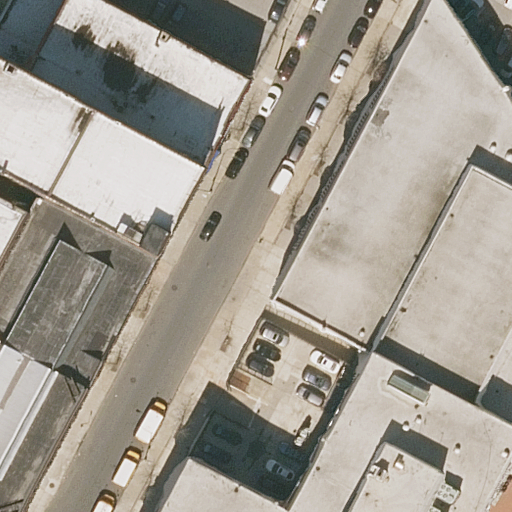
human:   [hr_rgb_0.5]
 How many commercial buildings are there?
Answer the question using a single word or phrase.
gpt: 0

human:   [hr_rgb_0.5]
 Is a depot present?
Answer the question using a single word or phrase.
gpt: no

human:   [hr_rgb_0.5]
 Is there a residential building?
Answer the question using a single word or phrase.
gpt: yes

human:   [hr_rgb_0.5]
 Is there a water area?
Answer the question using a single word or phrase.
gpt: no

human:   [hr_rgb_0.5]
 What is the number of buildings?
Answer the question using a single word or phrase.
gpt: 5

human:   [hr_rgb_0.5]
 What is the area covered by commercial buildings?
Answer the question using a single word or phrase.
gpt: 0m2

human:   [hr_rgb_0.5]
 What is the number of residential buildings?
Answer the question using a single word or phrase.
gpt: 5

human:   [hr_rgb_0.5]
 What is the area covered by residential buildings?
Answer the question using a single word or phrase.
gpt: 1844m2

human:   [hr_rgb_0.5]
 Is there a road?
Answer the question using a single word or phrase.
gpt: yes

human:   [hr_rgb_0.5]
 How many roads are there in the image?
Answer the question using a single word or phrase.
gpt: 1

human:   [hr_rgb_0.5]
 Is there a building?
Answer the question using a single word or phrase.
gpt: yes

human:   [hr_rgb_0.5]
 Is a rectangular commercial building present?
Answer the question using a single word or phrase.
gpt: no

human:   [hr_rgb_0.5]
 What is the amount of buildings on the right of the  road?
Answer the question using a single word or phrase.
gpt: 1

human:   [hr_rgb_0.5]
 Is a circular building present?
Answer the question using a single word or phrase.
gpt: no

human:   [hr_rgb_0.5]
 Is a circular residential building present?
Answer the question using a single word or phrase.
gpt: no

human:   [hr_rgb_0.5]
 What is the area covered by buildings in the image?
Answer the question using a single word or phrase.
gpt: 1844m2

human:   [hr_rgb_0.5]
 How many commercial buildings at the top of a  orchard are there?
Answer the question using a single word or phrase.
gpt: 0

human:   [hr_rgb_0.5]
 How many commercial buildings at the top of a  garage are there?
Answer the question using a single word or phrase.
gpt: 0

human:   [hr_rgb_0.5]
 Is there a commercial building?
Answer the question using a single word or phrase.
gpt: no

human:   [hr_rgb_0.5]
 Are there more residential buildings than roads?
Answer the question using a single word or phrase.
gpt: yes

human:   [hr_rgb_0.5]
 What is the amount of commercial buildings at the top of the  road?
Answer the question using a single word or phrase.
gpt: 0

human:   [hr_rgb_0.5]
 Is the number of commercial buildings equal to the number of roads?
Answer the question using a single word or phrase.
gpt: no

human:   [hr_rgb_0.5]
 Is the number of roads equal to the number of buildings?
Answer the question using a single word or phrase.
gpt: no

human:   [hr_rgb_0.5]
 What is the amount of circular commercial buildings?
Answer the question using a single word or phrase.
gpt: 0

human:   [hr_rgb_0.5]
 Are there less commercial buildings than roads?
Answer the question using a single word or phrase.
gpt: yes

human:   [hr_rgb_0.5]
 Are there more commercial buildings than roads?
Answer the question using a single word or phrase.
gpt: no

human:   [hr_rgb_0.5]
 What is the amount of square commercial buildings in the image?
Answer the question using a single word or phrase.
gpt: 0

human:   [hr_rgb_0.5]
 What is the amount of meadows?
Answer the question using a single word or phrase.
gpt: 0

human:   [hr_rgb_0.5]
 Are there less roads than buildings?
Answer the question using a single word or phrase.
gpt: yes

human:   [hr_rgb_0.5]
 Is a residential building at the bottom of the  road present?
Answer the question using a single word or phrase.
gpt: yes

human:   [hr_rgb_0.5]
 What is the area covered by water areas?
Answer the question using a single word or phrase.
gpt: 0m2

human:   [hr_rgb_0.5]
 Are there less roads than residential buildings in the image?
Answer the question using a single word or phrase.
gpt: yes

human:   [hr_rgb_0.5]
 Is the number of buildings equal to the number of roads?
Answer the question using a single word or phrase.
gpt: no

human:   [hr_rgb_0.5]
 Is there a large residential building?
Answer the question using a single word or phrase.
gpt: yes

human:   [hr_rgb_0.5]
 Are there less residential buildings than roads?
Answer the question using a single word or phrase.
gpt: no

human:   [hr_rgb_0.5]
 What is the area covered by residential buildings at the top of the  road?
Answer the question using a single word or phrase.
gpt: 194m2

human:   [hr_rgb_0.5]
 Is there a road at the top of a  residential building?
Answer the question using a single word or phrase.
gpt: yes

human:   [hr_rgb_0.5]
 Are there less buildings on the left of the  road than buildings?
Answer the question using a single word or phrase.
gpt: yes

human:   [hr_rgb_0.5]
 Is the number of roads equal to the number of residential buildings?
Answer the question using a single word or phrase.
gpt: no

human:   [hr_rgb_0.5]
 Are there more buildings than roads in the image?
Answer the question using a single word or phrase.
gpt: yes

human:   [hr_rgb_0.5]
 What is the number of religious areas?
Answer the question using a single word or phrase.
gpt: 0

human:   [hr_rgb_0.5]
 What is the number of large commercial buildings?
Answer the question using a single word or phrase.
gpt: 0

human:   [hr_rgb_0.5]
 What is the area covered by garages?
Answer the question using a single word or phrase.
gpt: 0m2

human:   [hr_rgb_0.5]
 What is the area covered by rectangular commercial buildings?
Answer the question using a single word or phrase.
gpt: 0m2

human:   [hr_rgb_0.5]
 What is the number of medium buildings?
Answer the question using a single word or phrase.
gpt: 1

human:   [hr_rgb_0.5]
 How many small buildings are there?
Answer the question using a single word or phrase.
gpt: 3

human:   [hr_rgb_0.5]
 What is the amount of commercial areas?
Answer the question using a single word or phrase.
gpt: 0

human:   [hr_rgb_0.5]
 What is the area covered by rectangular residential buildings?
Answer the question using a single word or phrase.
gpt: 195m2

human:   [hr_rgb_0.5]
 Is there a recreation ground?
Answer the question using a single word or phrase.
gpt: no

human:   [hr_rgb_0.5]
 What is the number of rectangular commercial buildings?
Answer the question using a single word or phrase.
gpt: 0

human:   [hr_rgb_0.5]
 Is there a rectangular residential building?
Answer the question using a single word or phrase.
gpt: yes

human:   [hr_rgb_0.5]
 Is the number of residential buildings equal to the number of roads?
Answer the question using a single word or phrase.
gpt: no

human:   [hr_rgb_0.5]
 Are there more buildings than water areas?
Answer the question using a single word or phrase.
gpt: yes

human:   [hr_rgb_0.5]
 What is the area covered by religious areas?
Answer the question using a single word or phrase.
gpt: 0m2

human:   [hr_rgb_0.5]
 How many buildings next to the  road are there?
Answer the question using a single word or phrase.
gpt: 5

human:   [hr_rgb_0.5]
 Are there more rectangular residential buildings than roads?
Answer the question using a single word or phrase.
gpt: yes

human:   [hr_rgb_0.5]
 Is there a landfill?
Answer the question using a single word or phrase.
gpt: no

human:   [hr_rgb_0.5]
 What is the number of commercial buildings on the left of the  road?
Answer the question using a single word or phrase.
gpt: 0

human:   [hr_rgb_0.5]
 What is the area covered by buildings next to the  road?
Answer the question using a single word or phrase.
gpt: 1844m2

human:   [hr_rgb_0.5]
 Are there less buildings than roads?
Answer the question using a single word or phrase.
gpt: no

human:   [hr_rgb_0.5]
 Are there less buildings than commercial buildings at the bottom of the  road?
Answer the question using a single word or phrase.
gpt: no

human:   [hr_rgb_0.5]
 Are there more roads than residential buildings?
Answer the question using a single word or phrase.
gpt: no

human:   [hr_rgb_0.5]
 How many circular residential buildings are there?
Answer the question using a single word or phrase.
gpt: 0

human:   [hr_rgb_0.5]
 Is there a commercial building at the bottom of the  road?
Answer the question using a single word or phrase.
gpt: no